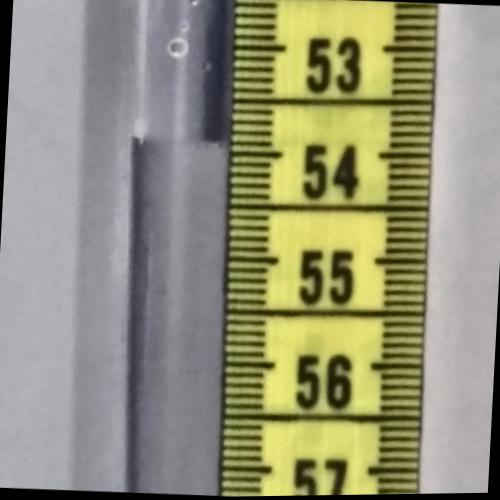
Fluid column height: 53.9 cm